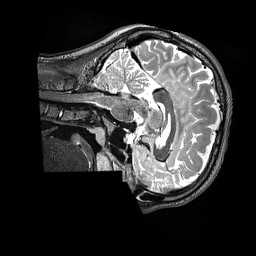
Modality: T2w
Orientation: sagittal
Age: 17
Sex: male
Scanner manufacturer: siemens
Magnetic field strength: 3 T
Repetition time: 3.2 s
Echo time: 0.564 s